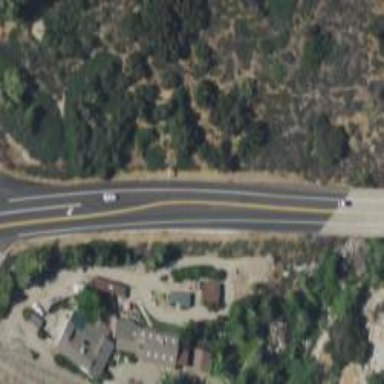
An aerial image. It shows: Secondary road with asphalt surface.